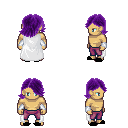
a pixel art fantasy rpg character, male body template, human, tanned skin, white cape, magenta pants, purple swoop hairstyle, white cloth bracers, black slippers, four views (front, back, left, right), 2x2 character sprite sheet, small pixel art, hard edges, no anti-aliasing